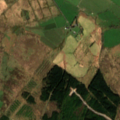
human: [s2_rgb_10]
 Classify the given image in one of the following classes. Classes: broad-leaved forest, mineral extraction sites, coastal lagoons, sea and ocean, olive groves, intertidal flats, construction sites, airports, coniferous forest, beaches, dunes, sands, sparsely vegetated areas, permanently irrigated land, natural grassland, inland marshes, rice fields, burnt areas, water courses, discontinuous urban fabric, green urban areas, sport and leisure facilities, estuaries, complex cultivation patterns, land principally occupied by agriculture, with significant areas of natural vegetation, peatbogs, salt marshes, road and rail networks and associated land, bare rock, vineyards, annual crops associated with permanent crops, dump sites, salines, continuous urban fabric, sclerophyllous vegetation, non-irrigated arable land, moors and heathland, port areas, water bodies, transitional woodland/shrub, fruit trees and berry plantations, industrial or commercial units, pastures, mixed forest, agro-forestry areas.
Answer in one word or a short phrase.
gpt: pastures, coniferous forest, moors and heathland, transitional woodland/shrub